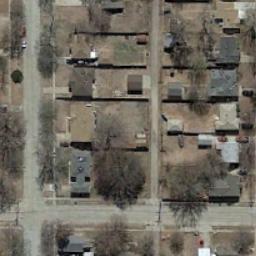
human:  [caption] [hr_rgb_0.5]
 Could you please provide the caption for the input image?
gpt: The medium residential area has some neatly arranged houses and bare trees and some roads go through the medium residential area .

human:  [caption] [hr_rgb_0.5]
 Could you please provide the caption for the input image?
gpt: There are several roads next to the medium-sized residential area .

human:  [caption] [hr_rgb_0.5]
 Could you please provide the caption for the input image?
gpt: There are many buildings in medium residential area .

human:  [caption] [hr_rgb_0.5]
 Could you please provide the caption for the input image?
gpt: The medium residential is on the bare land next to the road .

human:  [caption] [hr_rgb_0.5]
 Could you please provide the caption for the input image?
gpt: There are some buildings and brown trees on the medium residential area .